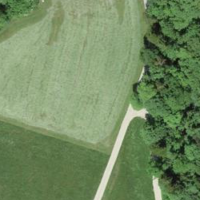
EUNIS habitat code: 52
Species observed at this site:
Primula veris